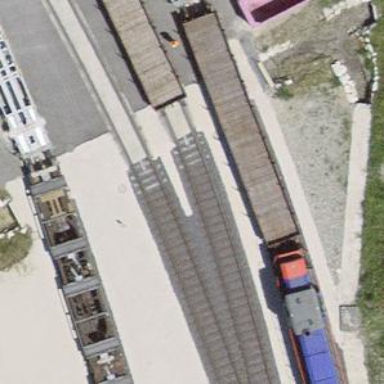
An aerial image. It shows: Yard with 1 track.